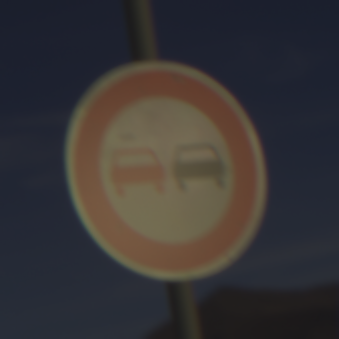
Verkehrszeichen: Ueberholverbot
Umgebung: Outdoor, Nature
Tageszeit: Midday
Wetter: Clear
Licht: Natural
Jahreszeit: NotSpecified
Kontrast: HighContrast